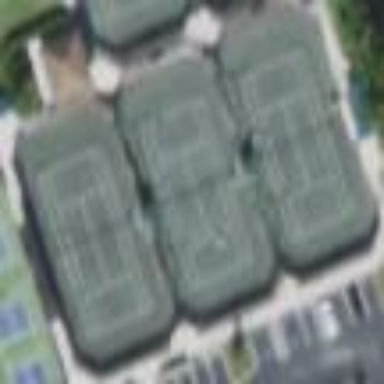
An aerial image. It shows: Tennis court in leisure pitch.